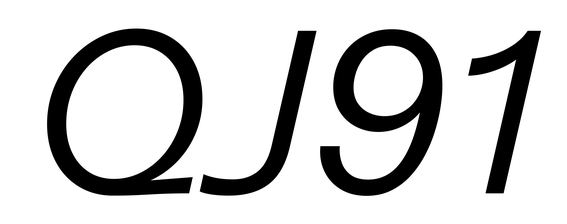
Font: InstrumentSans-Italic_Italic